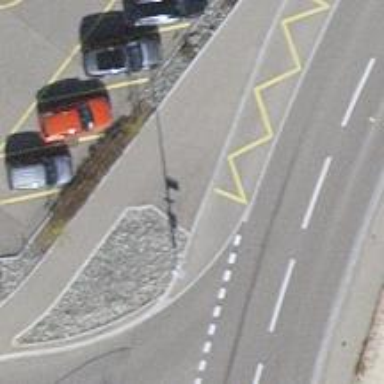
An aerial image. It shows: Bus stop with platform for public transport.